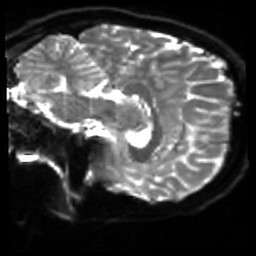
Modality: sbref
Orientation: sagittal
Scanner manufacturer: siemens
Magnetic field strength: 3 T
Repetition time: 4 s
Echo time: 0.0594 s